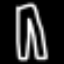
Label: pants